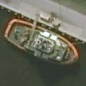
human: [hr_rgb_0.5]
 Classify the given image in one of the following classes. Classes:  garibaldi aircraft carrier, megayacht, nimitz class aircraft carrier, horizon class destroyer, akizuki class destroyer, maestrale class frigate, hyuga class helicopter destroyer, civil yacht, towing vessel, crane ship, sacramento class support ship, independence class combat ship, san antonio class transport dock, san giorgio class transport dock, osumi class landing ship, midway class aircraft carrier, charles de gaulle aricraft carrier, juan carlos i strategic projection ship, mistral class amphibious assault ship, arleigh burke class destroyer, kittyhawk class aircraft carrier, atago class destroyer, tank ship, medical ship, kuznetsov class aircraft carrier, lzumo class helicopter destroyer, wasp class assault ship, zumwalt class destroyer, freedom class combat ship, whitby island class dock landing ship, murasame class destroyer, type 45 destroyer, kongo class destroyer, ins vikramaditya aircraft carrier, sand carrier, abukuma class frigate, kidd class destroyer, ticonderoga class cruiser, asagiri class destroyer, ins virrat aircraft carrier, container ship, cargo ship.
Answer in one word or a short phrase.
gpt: Towing vessel